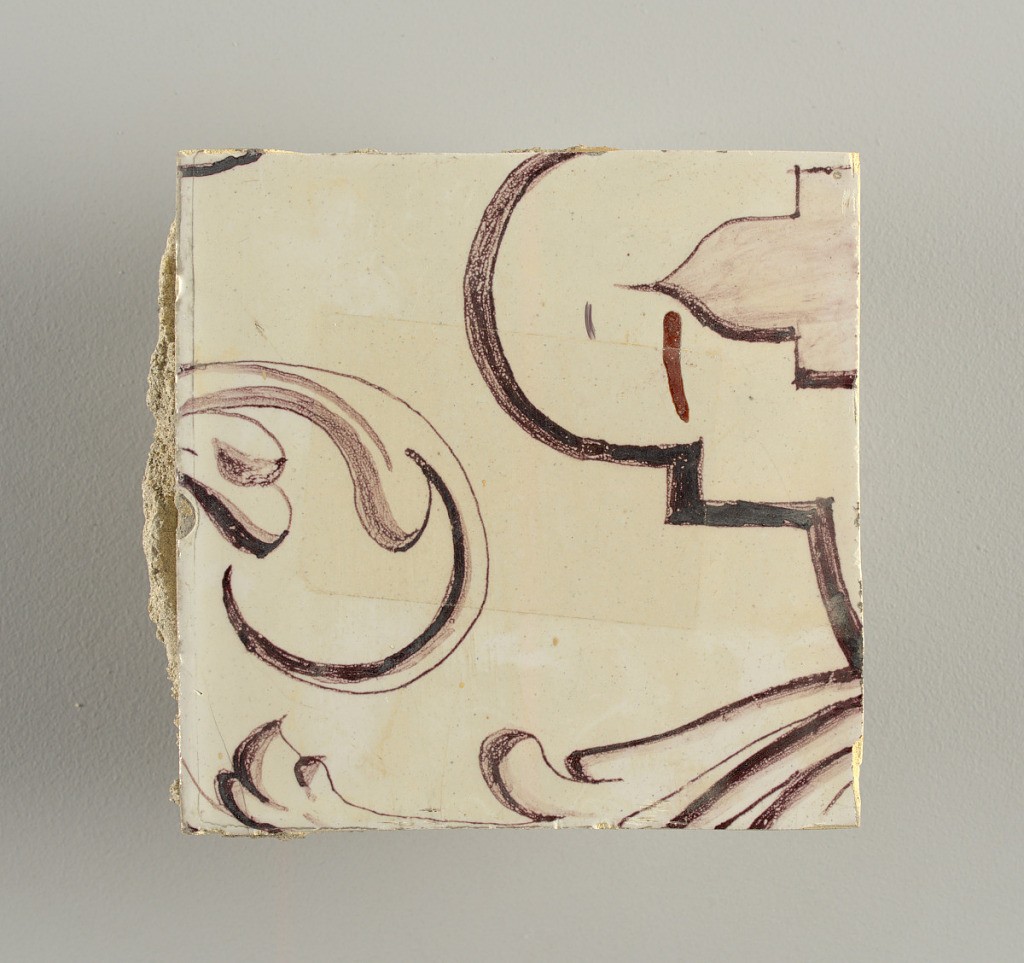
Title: Wall facing
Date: ca. 1725
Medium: tin-glazed earthenware, underglaze
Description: Running design for a frieze or a dado, composed of scrolls of foliage and strapwork, and four repeating motifs--a seated woman in a small upright oval medallion, a putto seated on a rocailled base, and strapwork in axial pattern.  The various panels, A to F, show various repeats of the same design, all being five tiles high and a varying number of tiles wide.